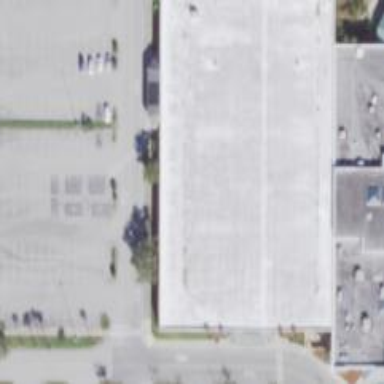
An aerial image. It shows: Department store building. It is part of larger structure.